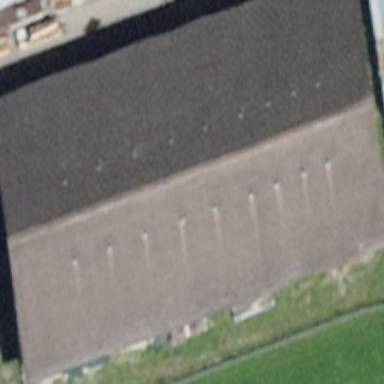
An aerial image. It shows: Warehouse.